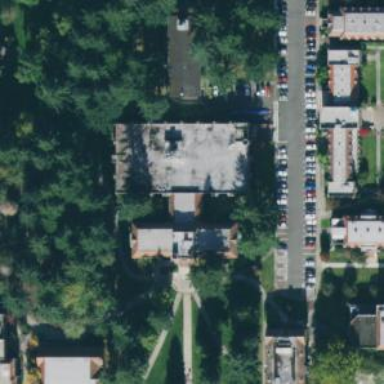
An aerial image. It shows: College building housing library.